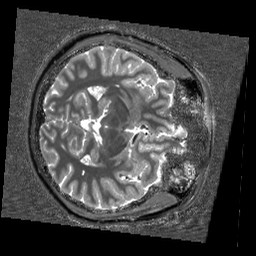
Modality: T1w
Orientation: axial